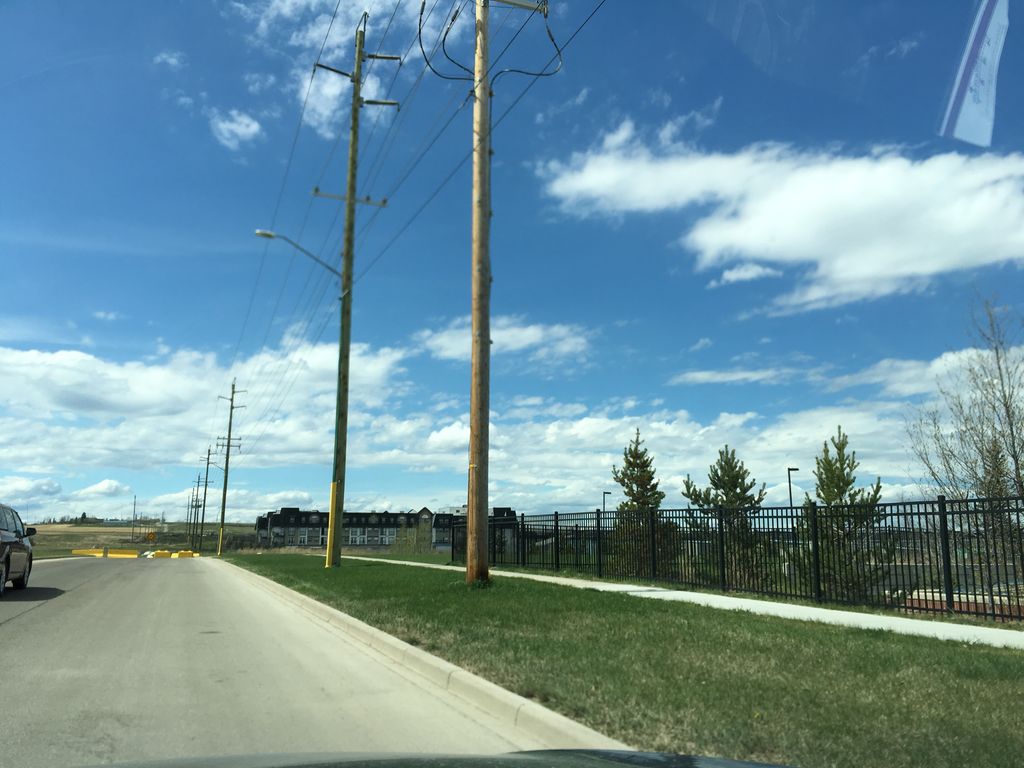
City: calgary